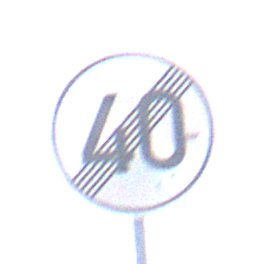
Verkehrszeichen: EndeGeschwindigkeit40
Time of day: Midday
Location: Outdoor (Nature)
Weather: PartlyCloudy
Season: NotSpecified
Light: Natural